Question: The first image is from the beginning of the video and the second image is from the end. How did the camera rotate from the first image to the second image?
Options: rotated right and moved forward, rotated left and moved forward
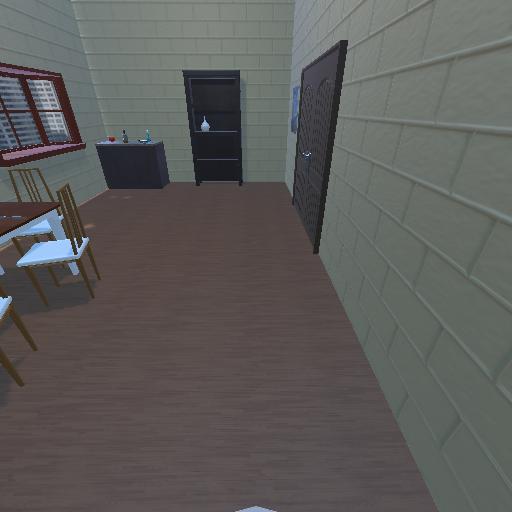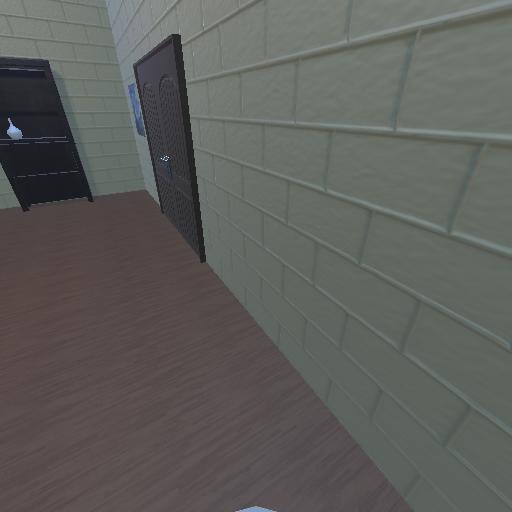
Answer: rotated right and moved forward